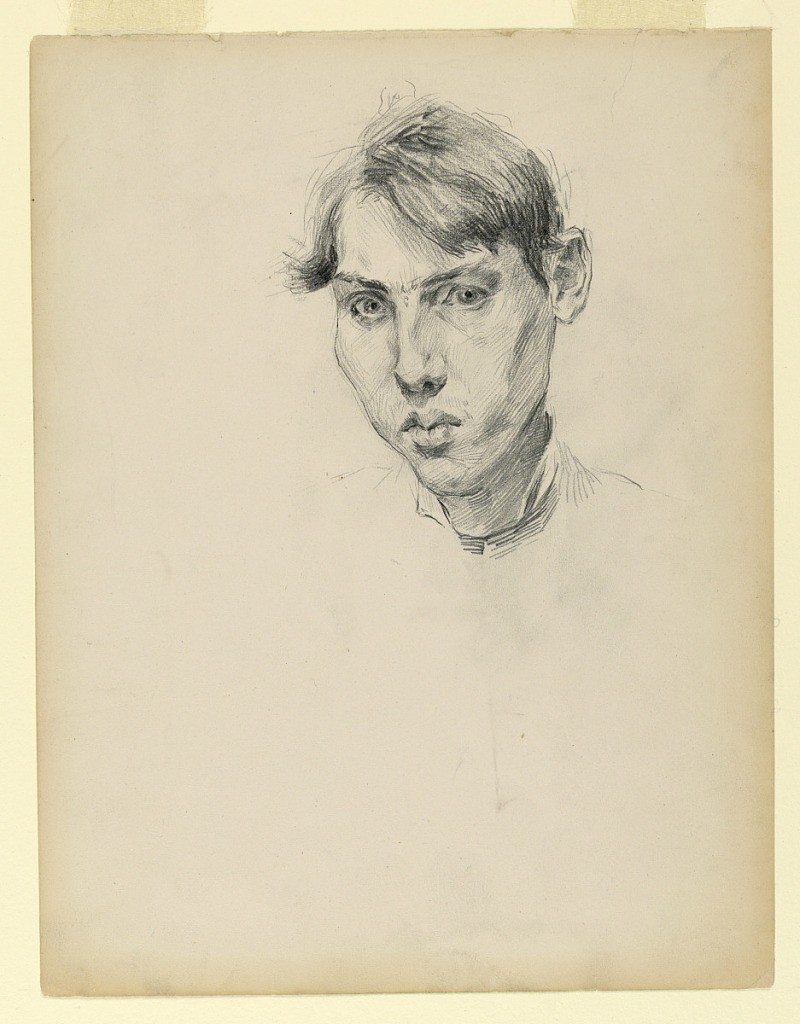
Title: Self-Portrait
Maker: Kenyon Cox, American, 1856–1919
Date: ca. 1877
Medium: Graphite on cream wove paper
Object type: Drawing
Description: Self-portrait of the artist. Facing forward, hair parted over right eye. Turned slightly, so only the left ear shows.